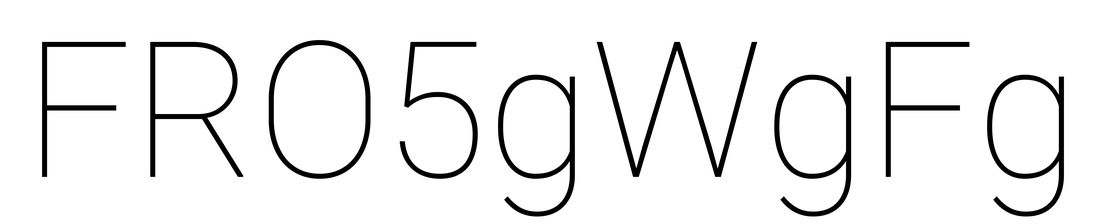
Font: Roboto_Thin